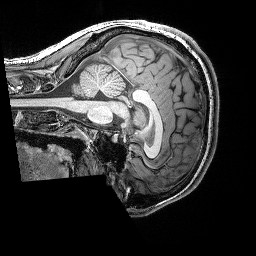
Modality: T1w
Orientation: sagittal
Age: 18
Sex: male
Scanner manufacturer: siemens
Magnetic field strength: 3 T
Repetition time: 2.25 s
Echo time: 0.00418 s